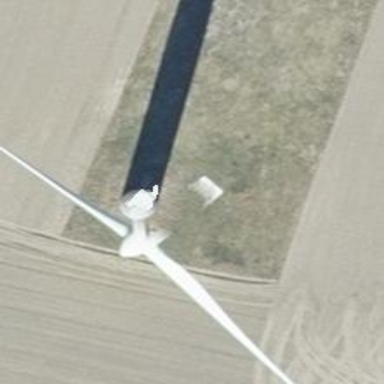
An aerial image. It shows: Wind turbine generator made by Vestas. The generator utilizes wind as its power source and belongs to the horizontal axis type.